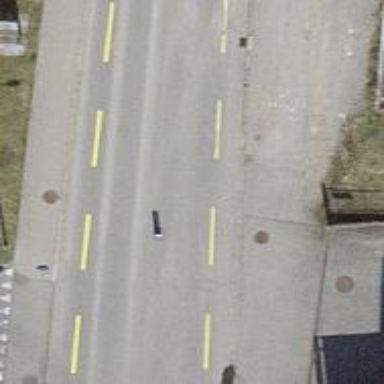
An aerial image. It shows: Bus stop with designated public transport stop position.